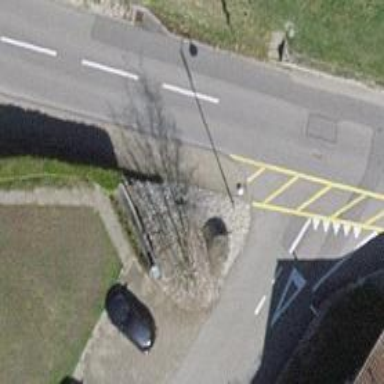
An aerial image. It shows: Kerb barrier.